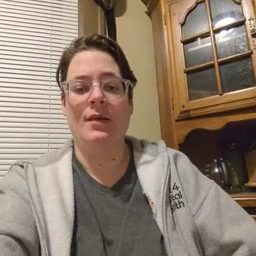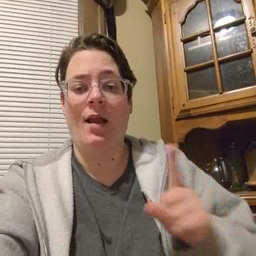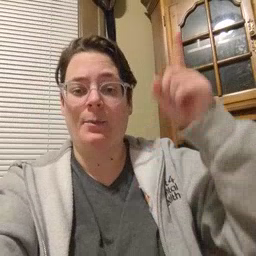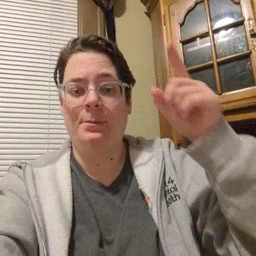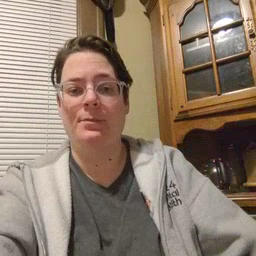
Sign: up